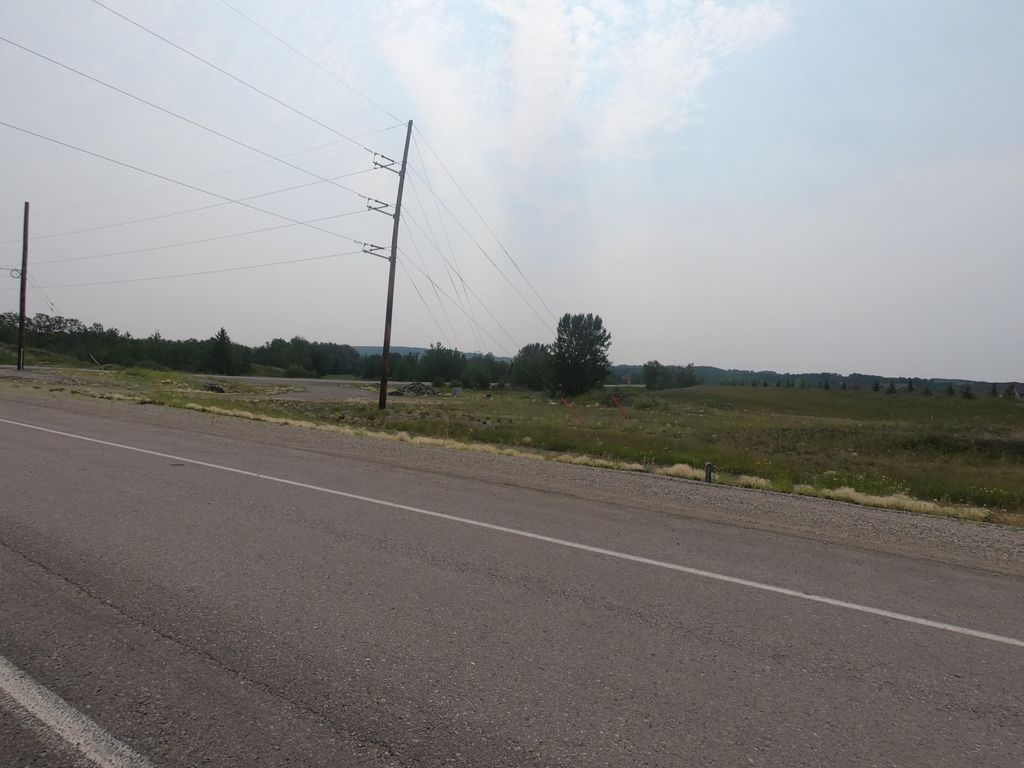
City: calgary